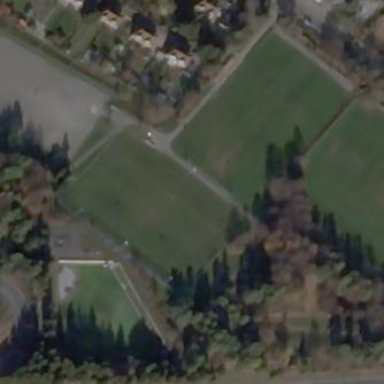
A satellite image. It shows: Soccer pitch with grass surface for leisure and sports.